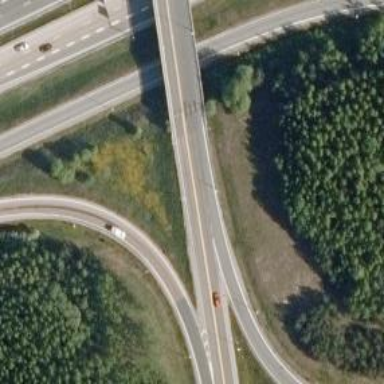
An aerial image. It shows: Asphalt motorway link.